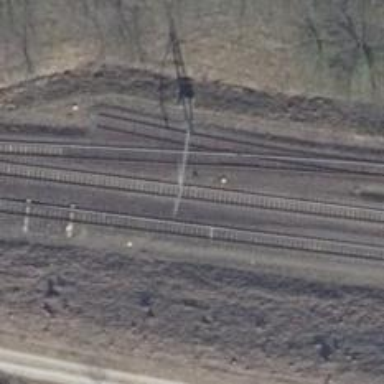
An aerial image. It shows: Railway signal.